Question: I want to create an array programmatically in firestore. Also, I want to update the array as shown in the image attached.

I want to store all reference Numbers in this array. And whenever there is a new reference number, I want to update the array. Please help.
This is what I have tried. I know it's wrong. It's not updating the array rather replacing it.
'''
Map<String, Object> mapone= new HashMap<>();
Map<String, Object> maptwo = new HashMap<>();
mapone.put("Refnum", f_refrenceNum);
maptwo.put("RefNumber", mapone);
upiRefnum.set(maptwo,SetOptions.merge());
'''
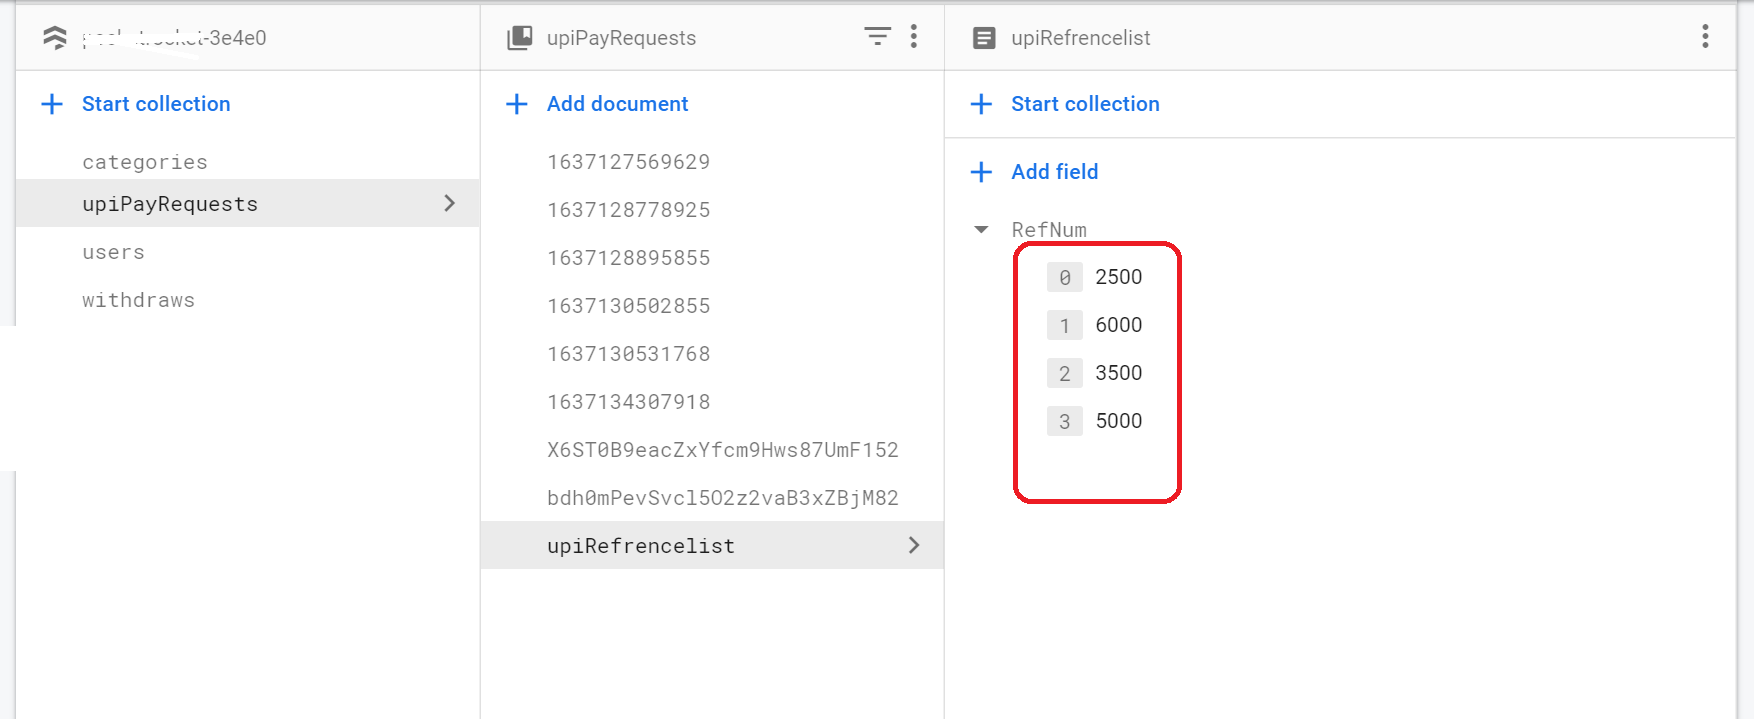
Answer: Your code is telling Firestore to the 'RefNumber.Refnum' fields with the values you specify for is.
If you want to add 'f_refrenceNum' to the array, you can use an 'array-union' operation:
'''
mapone.put("Refnum", FieldValue.arrayUnion(f_refrenceNum));
'''
This will add 'f_refrenceNum' if it isn't already in the array. If it is already in the array and you want to add a duplicate, you will have to read the document into your application code, add the number in your application code, and then write the entire array back to the database.
See the Firestore documentation on <URL>.